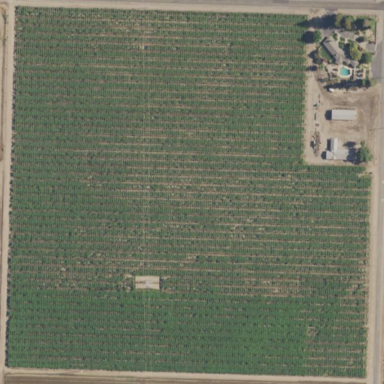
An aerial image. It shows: Vineyard growing grapes.